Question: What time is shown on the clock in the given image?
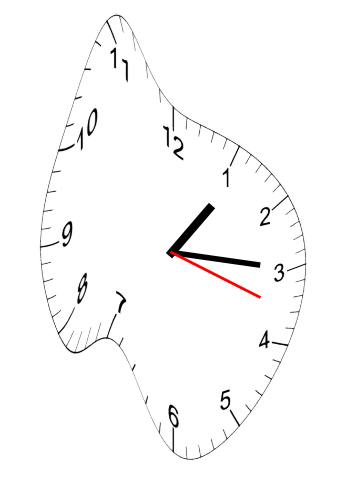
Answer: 01:15:18